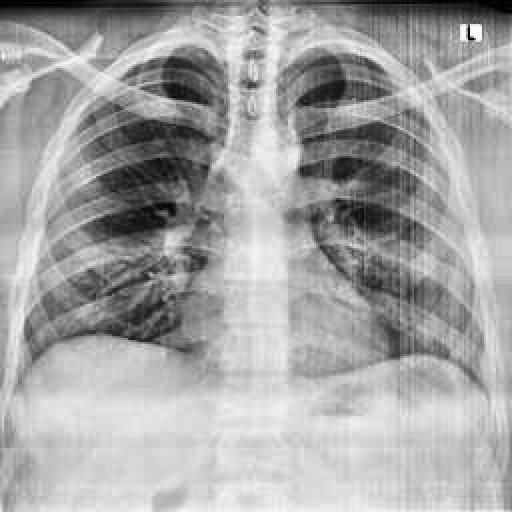
Finding: NORMAL